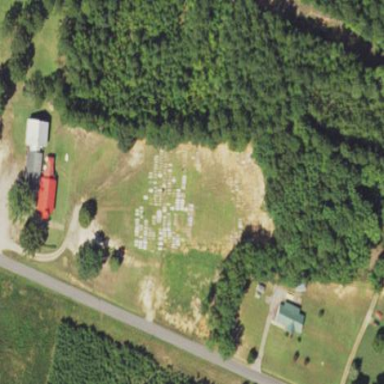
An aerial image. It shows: Religious grave yard.